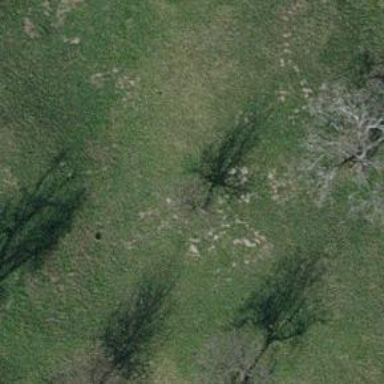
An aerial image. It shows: Single tag "natural: tree."